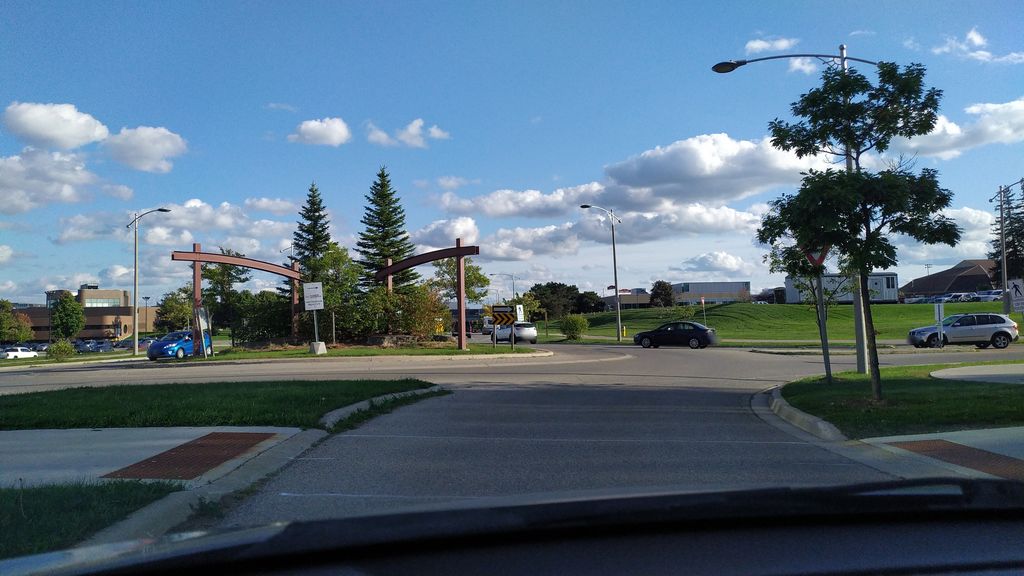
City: kitchener-waterloo